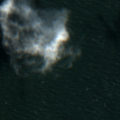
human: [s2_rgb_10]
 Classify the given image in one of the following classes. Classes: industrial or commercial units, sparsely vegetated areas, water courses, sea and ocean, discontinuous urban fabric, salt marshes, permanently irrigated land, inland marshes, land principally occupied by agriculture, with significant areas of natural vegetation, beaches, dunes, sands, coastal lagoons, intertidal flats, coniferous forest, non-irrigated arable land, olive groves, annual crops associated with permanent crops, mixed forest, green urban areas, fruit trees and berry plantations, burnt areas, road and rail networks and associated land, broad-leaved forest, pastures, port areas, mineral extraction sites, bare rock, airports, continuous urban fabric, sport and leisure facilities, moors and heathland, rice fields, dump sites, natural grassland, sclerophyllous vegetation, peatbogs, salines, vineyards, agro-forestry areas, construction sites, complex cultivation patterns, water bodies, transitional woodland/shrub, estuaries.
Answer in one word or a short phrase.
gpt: sea and ocean